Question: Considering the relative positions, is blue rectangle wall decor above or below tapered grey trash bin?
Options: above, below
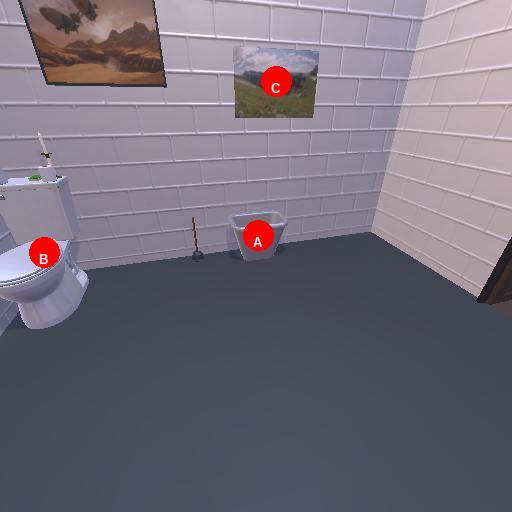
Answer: above